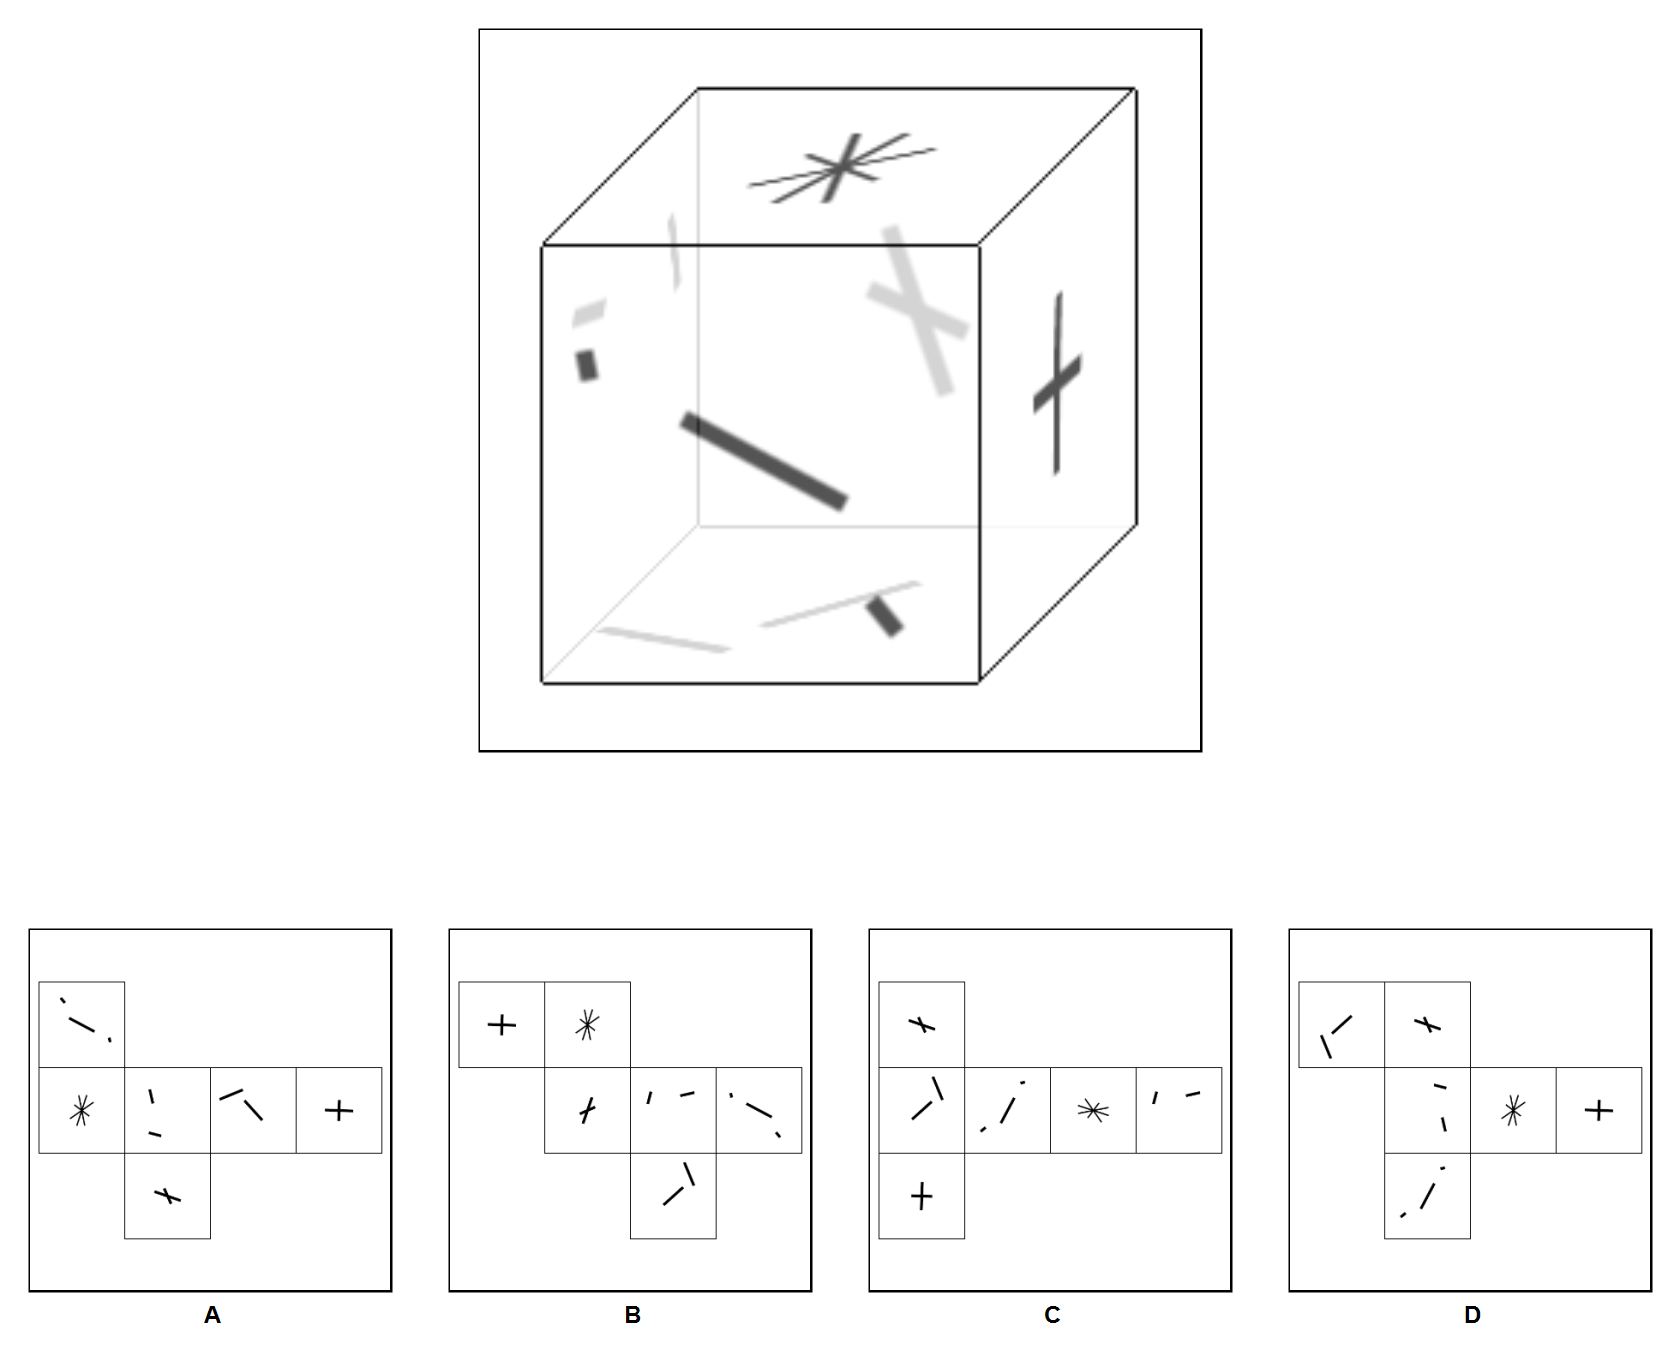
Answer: C